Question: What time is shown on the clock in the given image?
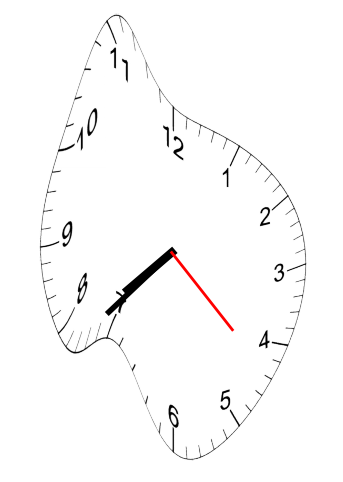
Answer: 07:37:22